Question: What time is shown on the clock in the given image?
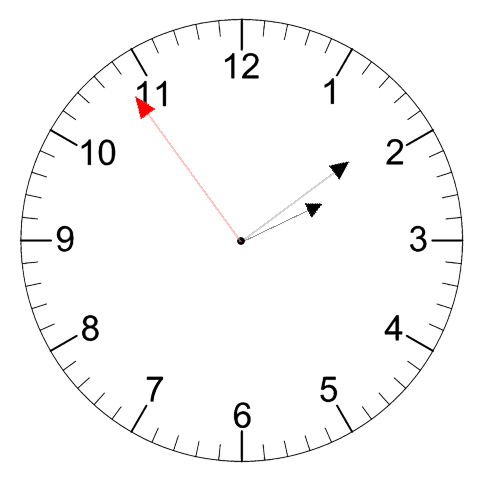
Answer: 02:08:54